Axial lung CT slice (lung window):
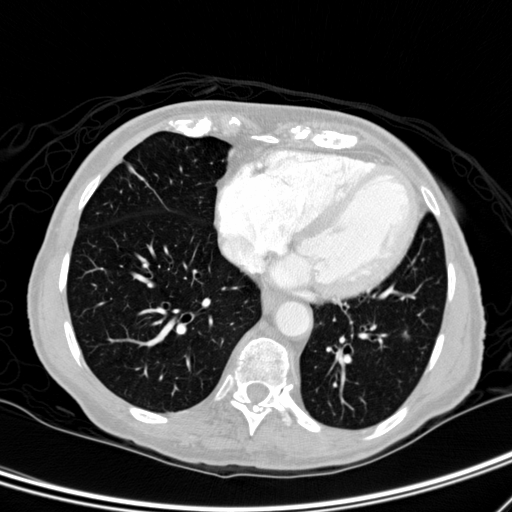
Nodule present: yes
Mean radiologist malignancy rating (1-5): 3.25